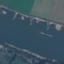
Land use / land cover class: River